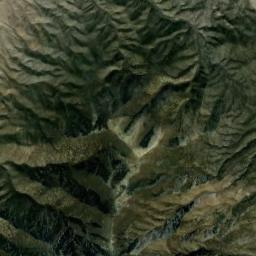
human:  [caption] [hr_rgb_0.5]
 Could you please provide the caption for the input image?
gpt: There are many terraces and mountain trails on this mountain .

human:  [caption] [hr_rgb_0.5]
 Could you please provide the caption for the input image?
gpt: The mountains are winding and undulating .

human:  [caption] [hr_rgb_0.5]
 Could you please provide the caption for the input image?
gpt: The mountain is full of green plants with lines of bare land .

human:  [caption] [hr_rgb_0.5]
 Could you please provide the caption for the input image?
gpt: The folded mountain consists of a number of ridges and valleys .

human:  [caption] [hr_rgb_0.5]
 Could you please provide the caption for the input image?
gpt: There are many ridges on the brown mountain .